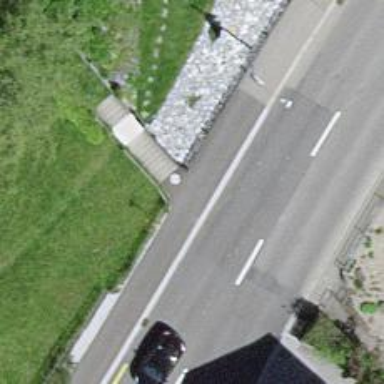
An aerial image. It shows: Grassy steps along the road.